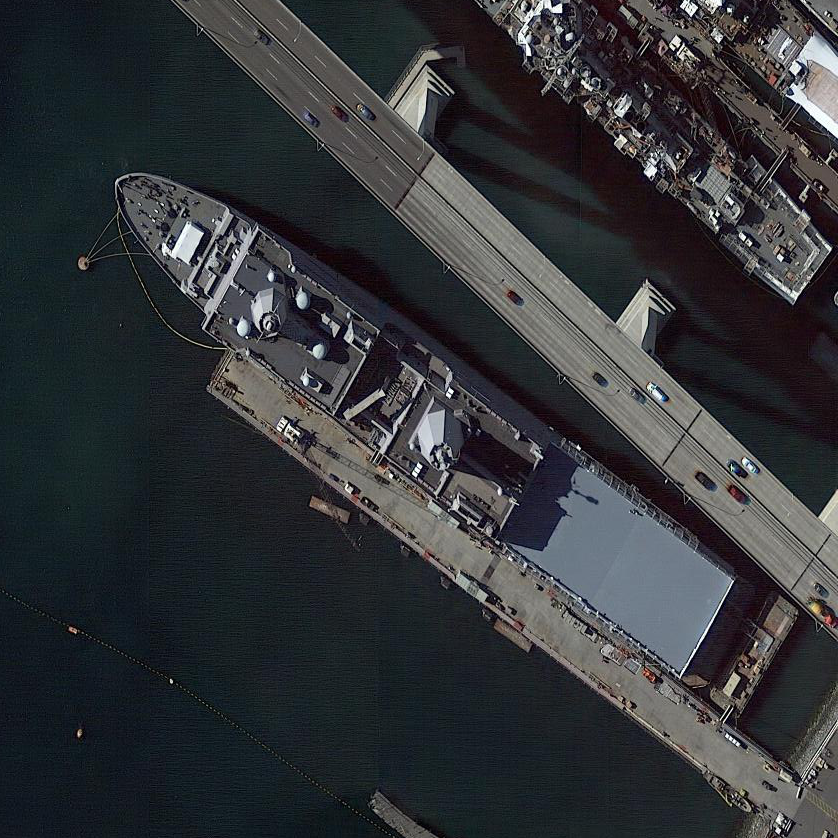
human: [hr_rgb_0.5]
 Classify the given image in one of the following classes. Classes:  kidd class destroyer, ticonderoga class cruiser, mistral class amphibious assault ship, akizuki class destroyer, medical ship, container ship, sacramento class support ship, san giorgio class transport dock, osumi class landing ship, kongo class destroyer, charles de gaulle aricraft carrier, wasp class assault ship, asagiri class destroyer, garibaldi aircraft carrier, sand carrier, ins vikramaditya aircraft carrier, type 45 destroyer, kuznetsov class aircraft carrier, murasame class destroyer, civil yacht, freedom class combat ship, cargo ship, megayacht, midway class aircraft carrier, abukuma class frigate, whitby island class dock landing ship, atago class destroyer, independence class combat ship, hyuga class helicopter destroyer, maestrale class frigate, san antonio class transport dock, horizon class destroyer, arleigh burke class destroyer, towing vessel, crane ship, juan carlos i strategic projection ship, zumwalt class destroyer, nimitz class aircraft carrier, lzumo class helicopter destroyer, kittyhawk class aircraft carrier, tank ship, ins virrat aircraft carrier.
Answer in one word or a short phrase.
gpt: San Antonio class transport dock